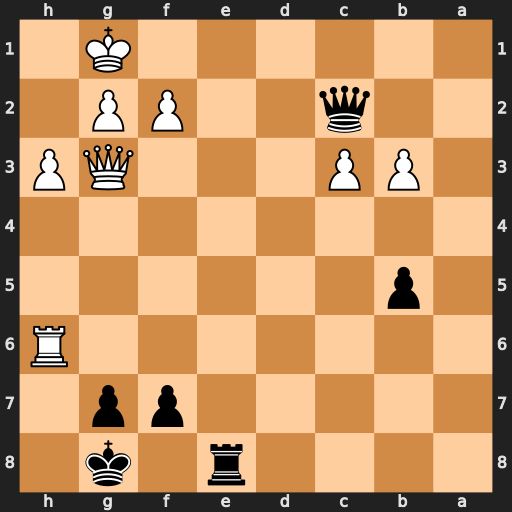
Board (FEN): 4r1k1/5pp1/7R/1p6/8/1PP3QP/2q2PP1/6K1
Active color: b
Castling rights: -
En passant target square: -
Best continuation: Qc1+ Kh2 Qxh6